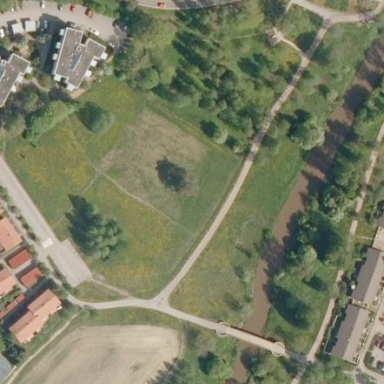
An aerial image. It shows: Park.